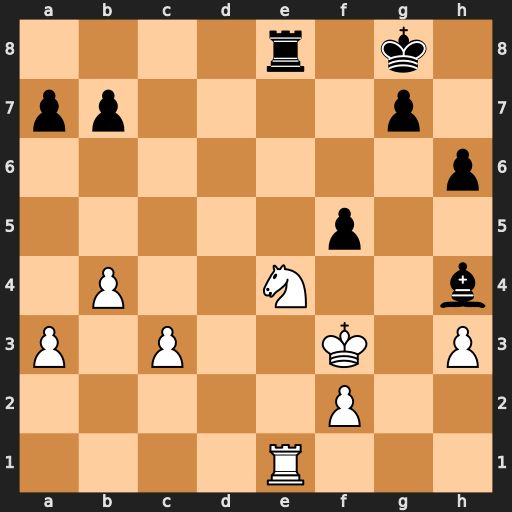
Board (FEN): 4r1k1/pp4p1/7p/5p2/1P2N2b/P1P2K1P/5P2/4R3
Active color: w
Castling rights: -
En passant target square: -
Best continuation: Nf6+ Bxf6 Rxe8+